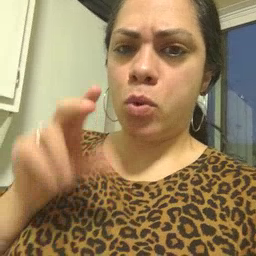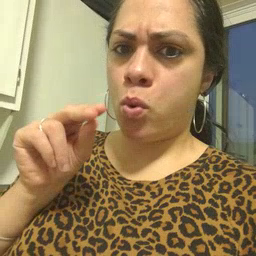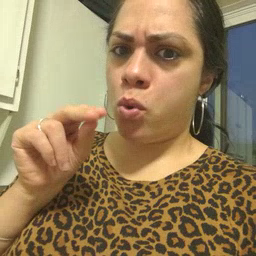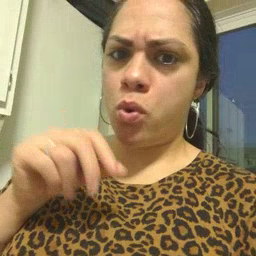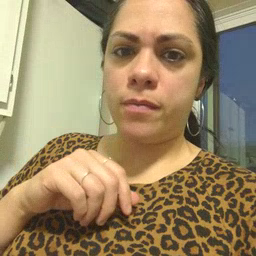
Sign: no